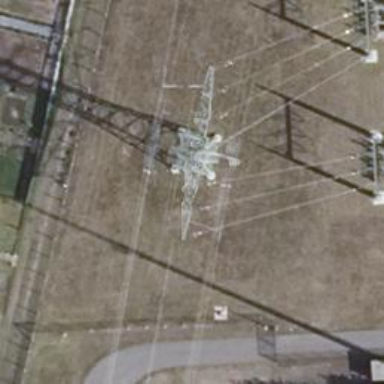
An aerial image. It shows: Three power lines with cables.